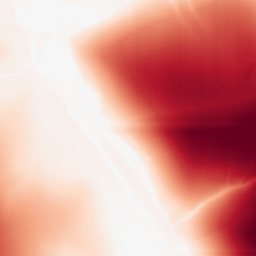
Category: morphological
Decomposition family: rolling_ball
Decomposition parameters: radius: 200
Upsampling method: lanczos
Upsampling parameters: scale: 2
Upsampling scale: 2